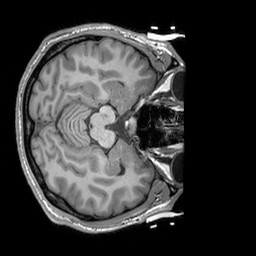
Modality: T1w
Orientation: axial
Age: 30
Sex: male
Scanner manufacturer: siemens
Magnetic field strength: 3 T
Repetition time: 2.3 s
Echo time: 0.00303 s